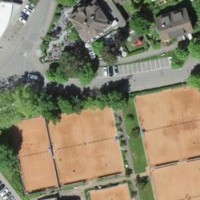
EUNIS habitat code: 53
Species observed at this site:
Phylloscopus collybita
Cyanistes caeruleus
Parus major
Milvus milvus
Passer domesticus
Fringilla coelebs
Columba livia
Falco tinnunculus
Sylvia atricapilla
Carduelis carduelis
Turdus merula